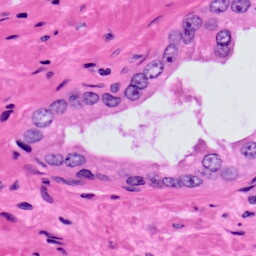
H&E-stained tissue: Prostate